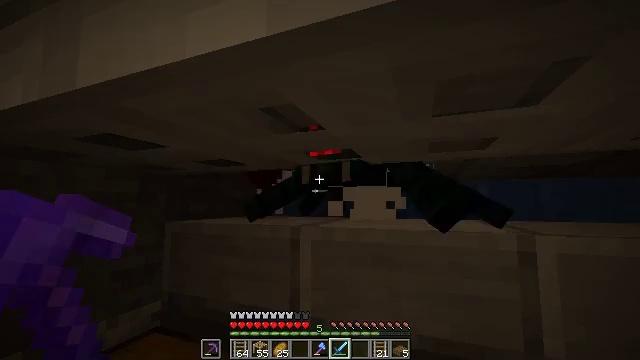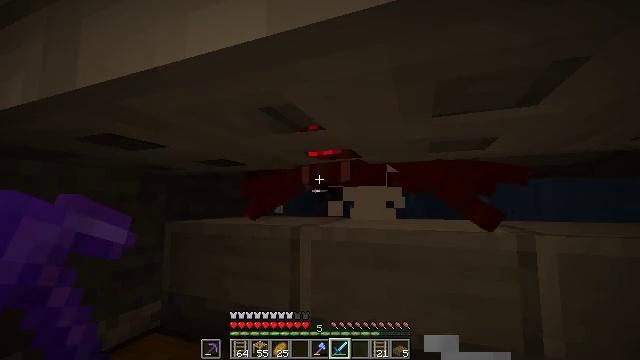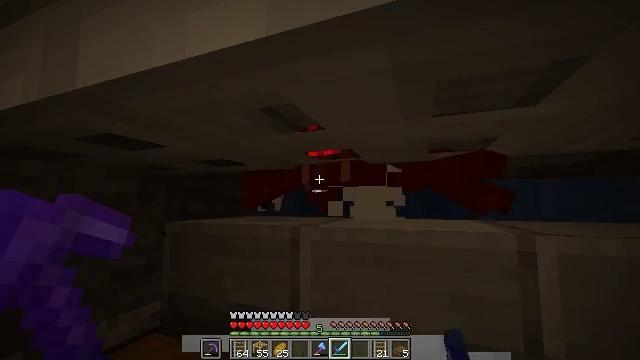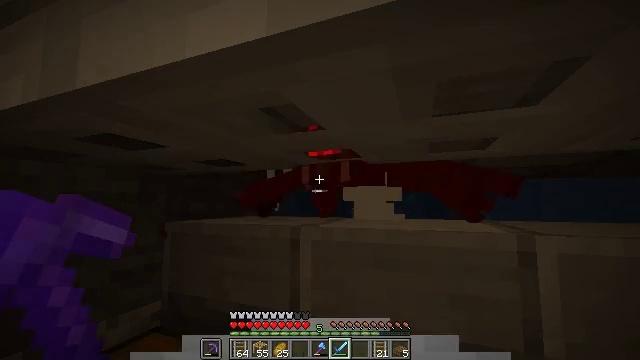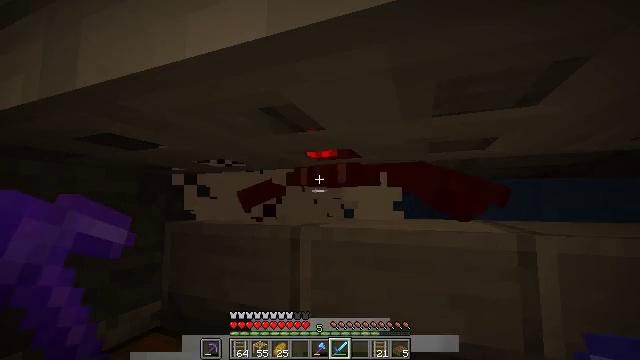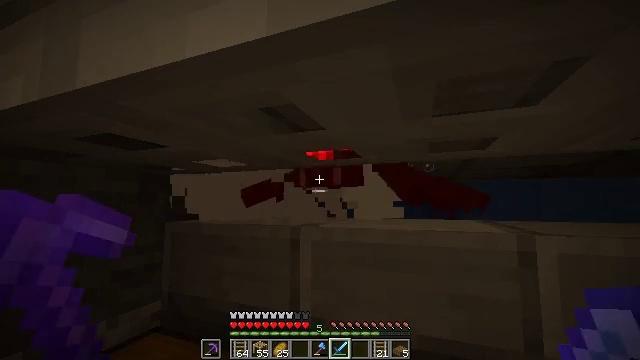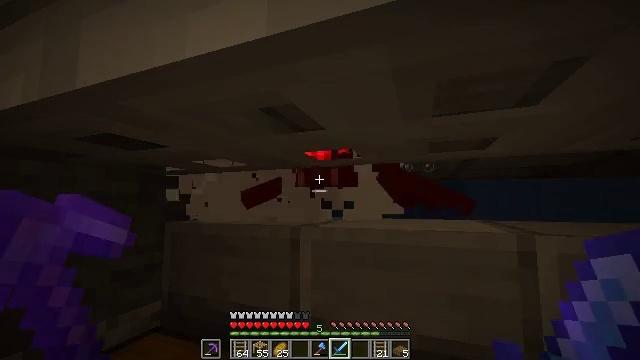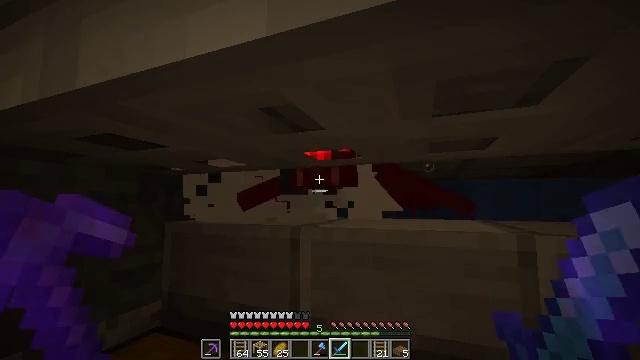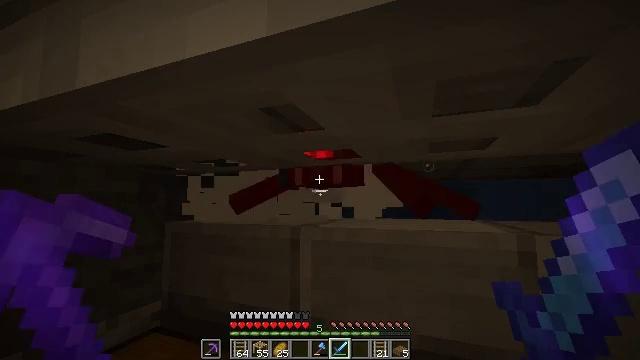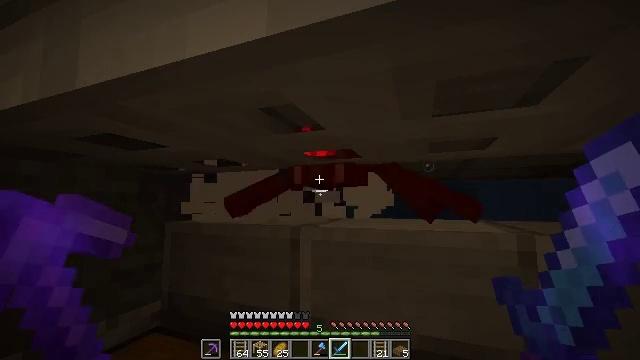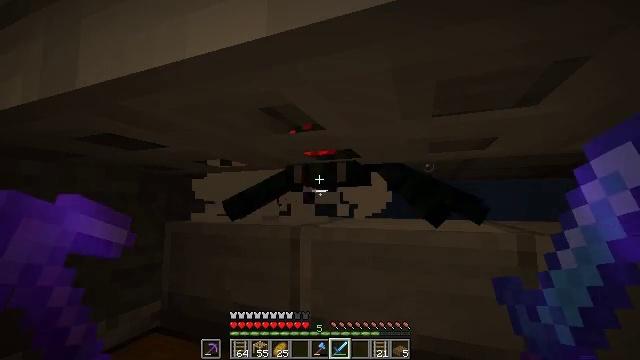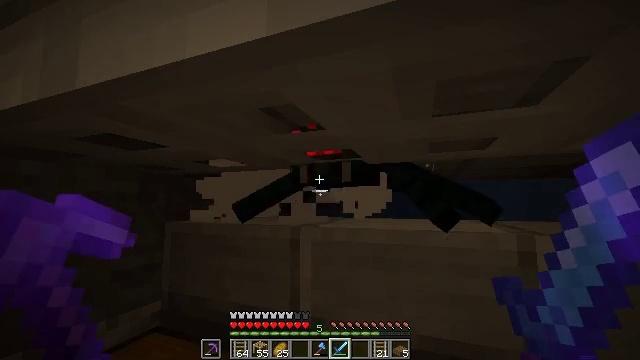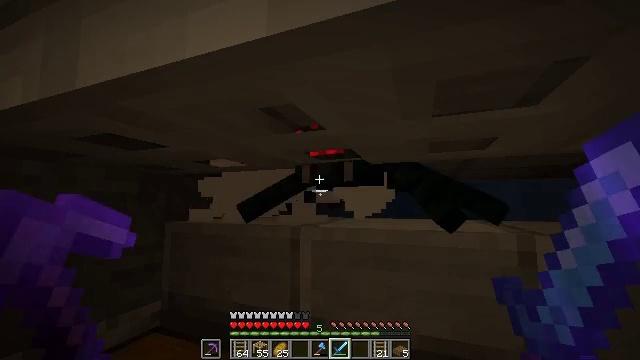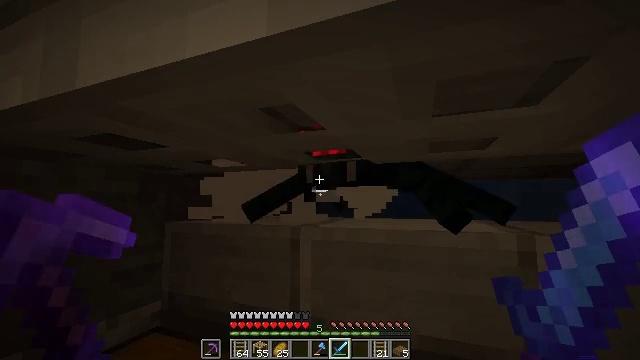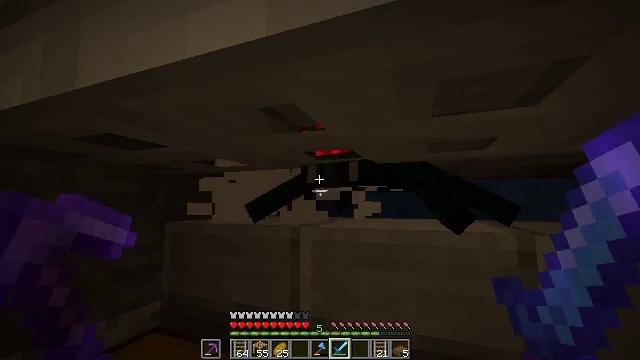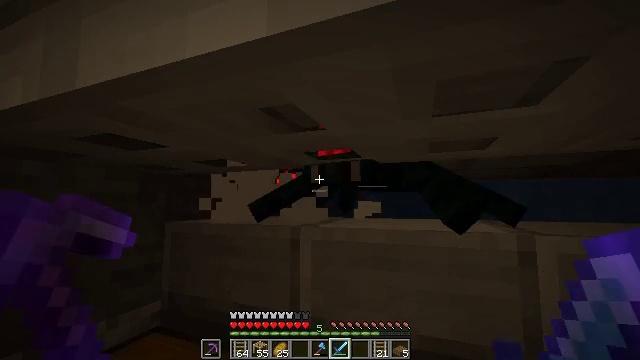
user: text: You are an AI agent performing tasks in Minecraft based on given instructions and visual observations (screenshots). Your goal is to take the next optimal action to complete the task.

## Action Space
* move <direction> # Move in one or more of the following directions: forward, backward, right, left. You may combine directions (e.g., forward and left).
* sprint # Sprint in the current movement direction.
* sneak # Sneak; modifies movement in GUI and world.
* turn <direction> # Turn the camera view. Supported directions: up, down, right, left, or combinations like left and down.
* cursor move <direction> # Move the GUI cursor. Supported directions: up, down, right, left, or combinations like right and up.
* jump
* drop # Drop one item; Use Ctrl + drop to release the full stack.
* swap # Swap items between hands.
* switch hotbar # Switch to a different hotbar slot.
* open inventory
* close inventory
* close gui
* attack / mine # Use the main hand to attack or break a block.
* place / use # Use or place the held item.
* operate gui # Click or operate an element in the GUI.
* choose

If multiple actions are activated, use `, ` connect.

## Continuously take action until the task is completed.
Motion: motion action
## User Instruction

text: Combat the cave spider.
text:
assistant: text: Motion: attack / mine
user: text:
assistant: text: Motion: attack / mine
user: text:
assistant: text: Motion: no_op
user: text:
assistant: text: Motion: no_op
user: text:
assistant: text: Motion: no_op
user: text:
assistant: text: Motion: no_op
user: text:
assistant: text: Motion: no_op
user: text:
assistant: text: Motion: no_op
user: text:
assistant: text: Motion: no_op
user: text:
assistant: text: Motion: no_op
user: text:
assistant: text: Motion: no_op
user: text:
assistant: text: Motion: no_op
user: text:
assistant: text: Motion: no_op
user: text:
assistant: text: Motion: no_op
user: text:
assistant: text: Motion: attack / mine
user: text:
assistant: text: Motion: attack / mine
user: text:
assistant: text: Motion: attack / mine
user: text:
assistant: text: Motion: attack / mine
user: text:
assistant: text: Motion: attack / mine
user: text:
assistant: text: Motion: no_op
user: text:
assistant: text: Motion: no_op
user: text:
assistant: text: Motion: no_op
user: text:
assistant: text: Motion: no_op
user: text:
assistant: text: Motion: no_op
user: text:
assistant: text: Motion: no_op
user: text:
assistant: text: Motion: no_op
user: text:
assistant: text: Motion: no_op
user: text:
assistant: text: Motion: no_op
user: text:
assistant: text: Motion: no_op
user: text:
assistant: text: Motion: no_op